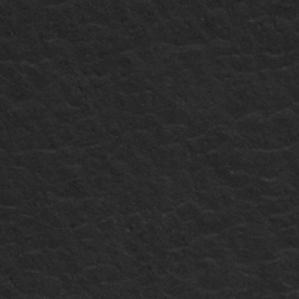
Label: frost